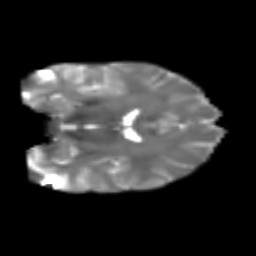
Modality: T2w
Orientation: coronal
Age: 23
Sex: male
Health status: healthy